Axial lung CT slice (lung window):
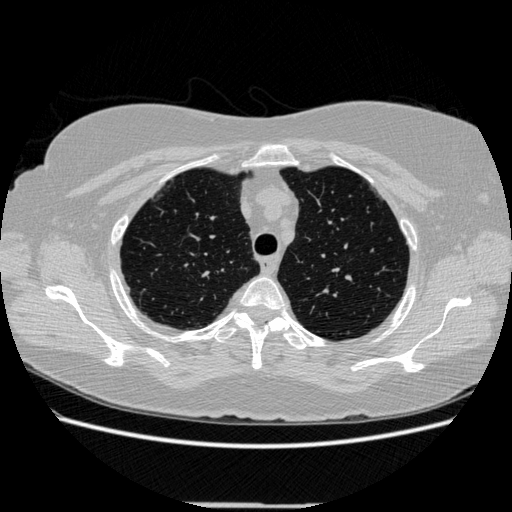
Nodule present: no